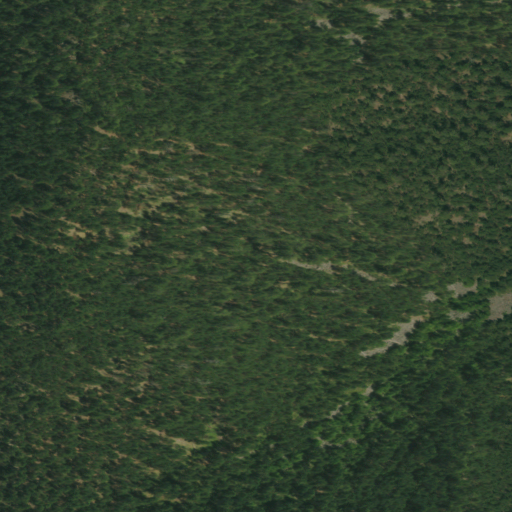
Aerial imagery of ridge(s) in South Dakota named Bowman Ridge containing only evergreen forest